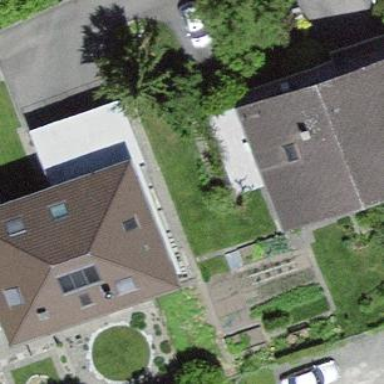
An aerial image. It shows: Residential building.